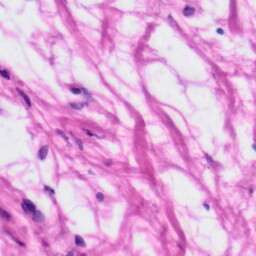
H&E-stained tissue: Tonsil